Current action and preconditions to check: path_clear

Your task: For each precondition in the list above, predict whether it will hold at this action.

Consider the current scene as observed from the mobile robot's camera, and analyze the predicted future states of all dynamic agents (e.g., people, animals, vehicles, or any moving entities) within the NEXT SECOND.

IMPORTANT: Only answer "very likely" if you are absolutely certain—based on strong, clear evidence—that a dynamic agent will violate the precondition in the predicted future state. Do NOT answer "very likely" for unlikely, ambiguous, or low-probability risks.

Ask yourself for each precondition: Is there a high probability, with clear and convincing evidence, that the predicted future states of any dynamic agent will interfere with the predicted future state of the currently executing action within the NEXT SECOND, causing that precondition to fail?

Assess the risk level based on these predictions. Use "likely" or "very likely" if motions create a clear risk of interference.

Use "neutral" or "improbable" if agents are nearby but their predicted paths are clearly diverging or non-conflicting.

Failure Risk Categories: "very improbable", "improbable", "neutral", "likely", "very likely"

Answer Format: Output ONLY the probability_of_failure value from these categories: "very improbable", "improbable", "neutral", "likely", "very likely"

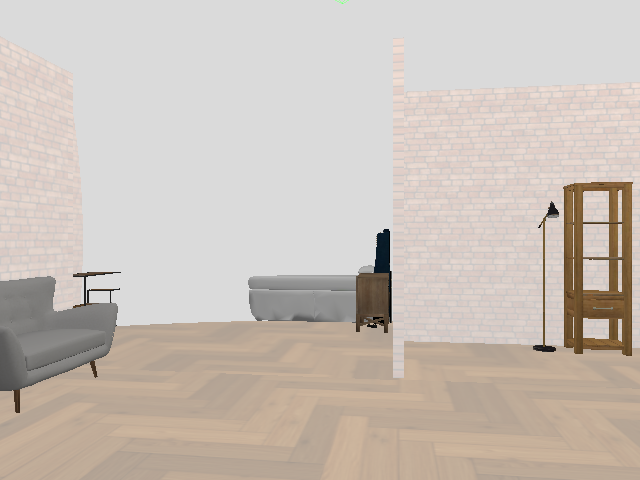

Answer: very improbable